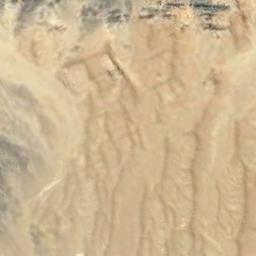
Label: desert